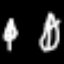
Label: leaf